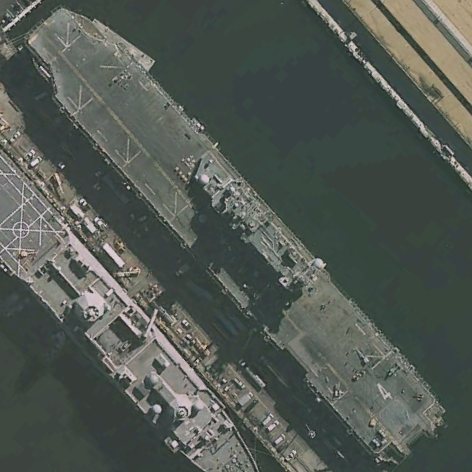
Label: assault